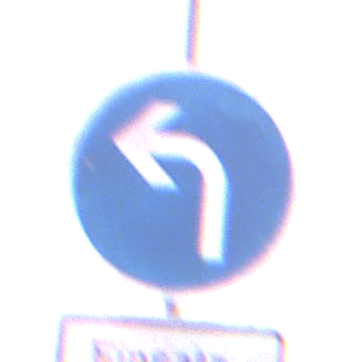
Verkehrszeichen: VorgeschriebeneFahrtrichtungLinks
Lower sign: BesondereFahrzeugeUndTransportgueter3
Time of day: SunriseSunset
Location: Outdoor (Nature)
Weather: PartlyCloudy
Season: NotSpecified
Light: Natural